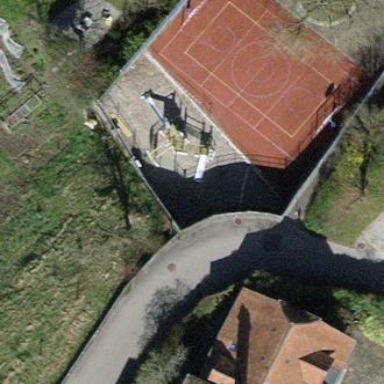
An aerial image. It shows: Basketball court located in leisure land pitch.